Interaction volume radius: 5 \u00c5
Interaction volume height: 15 \u00c5
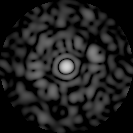
Disorder parameter: 0.8215